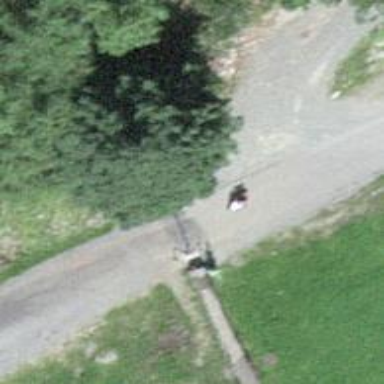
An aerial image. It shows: Gate.